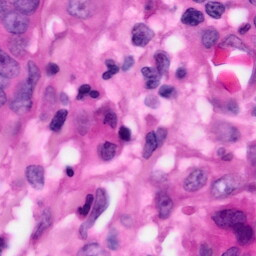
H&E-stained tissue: Pancreatic